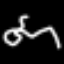
Label: squiggle